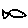
Label: fish